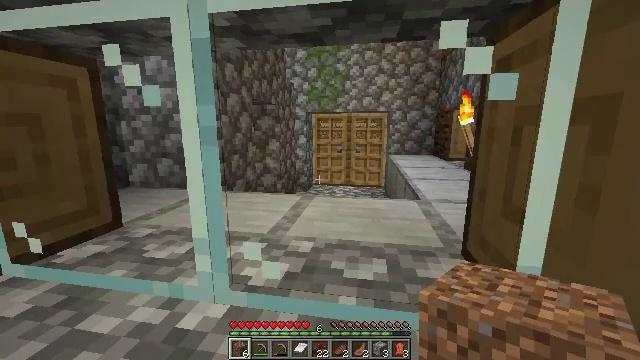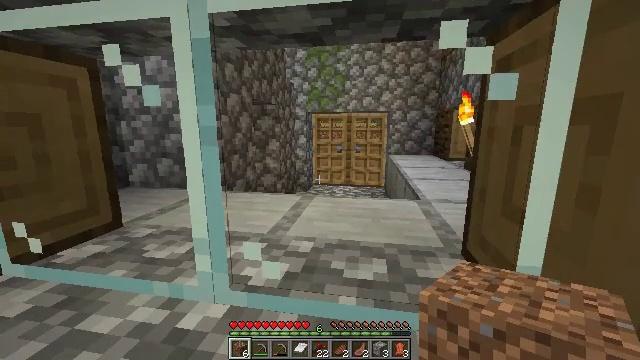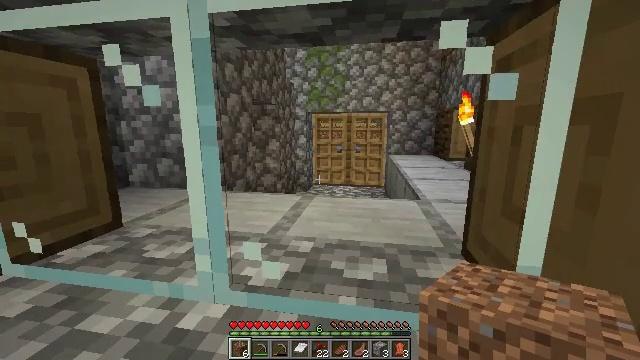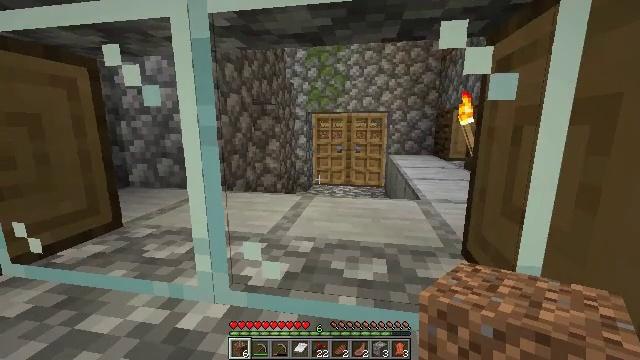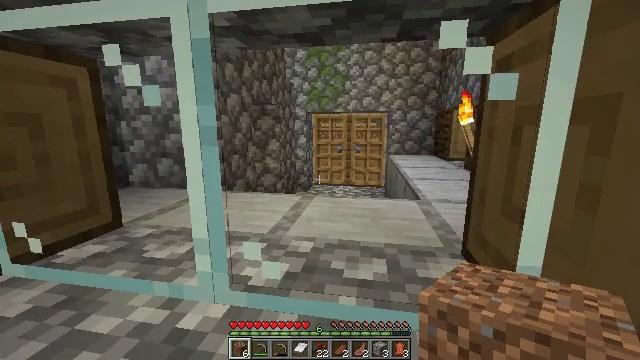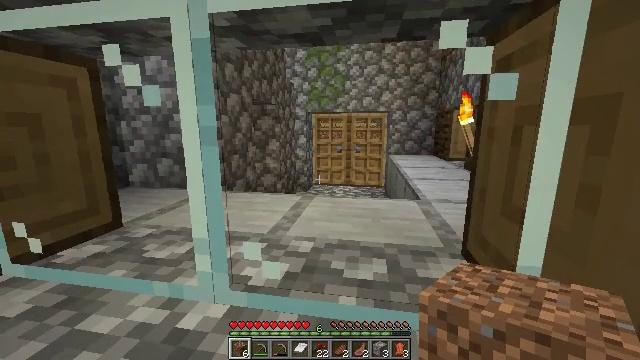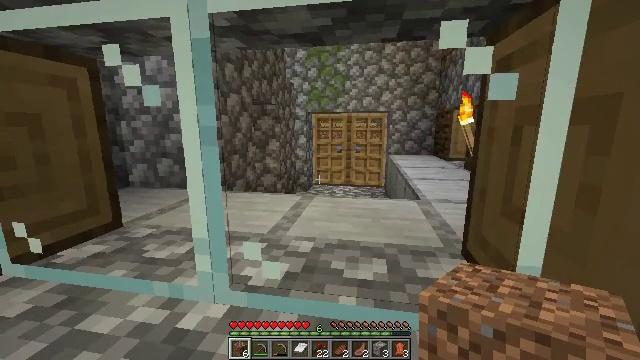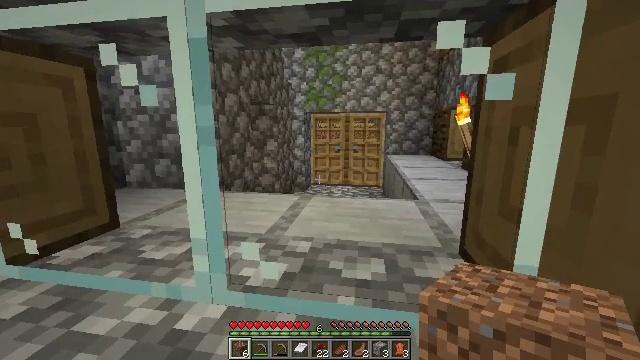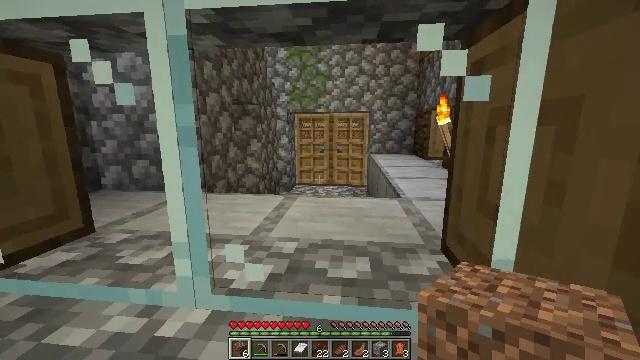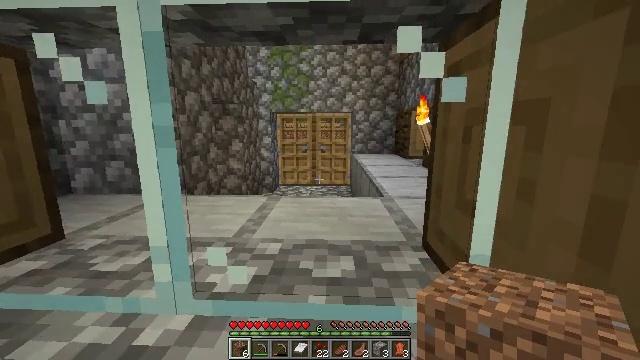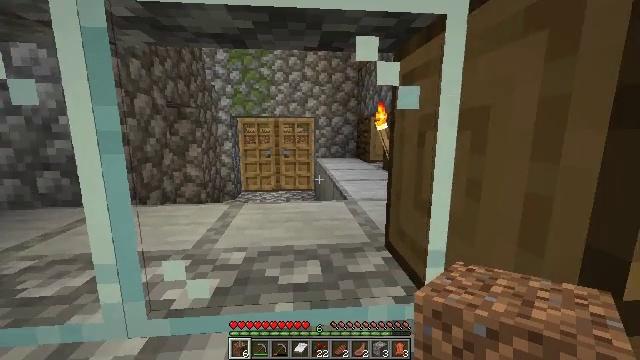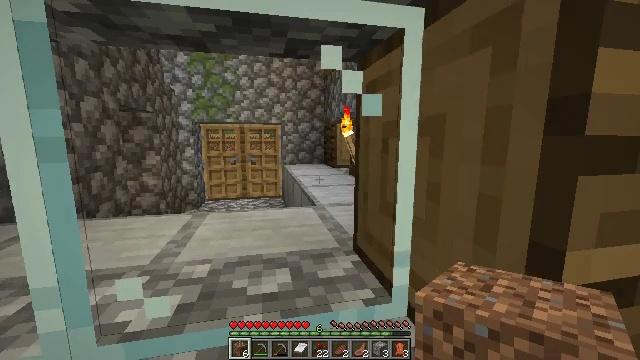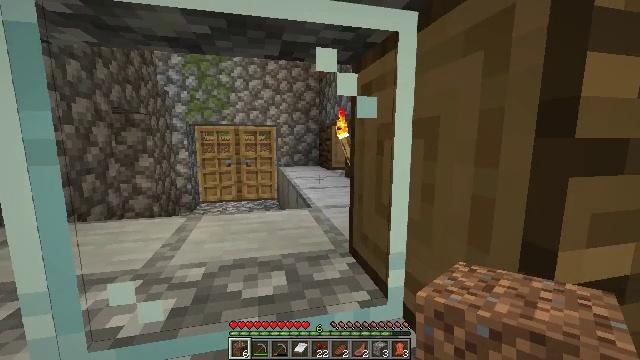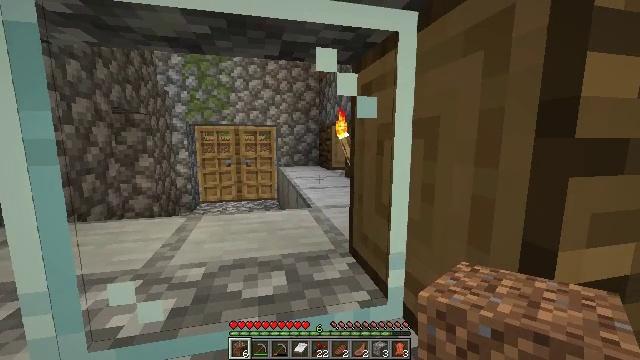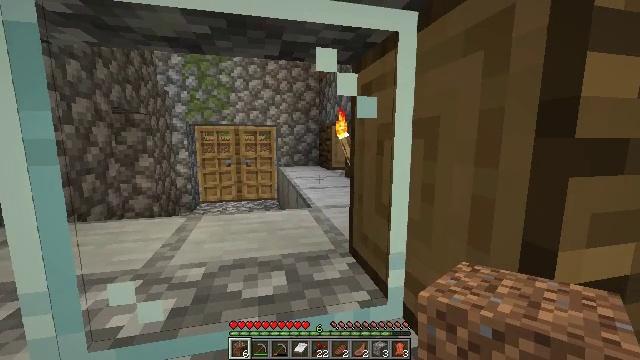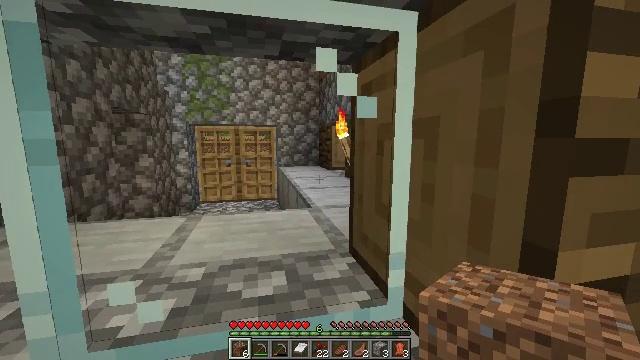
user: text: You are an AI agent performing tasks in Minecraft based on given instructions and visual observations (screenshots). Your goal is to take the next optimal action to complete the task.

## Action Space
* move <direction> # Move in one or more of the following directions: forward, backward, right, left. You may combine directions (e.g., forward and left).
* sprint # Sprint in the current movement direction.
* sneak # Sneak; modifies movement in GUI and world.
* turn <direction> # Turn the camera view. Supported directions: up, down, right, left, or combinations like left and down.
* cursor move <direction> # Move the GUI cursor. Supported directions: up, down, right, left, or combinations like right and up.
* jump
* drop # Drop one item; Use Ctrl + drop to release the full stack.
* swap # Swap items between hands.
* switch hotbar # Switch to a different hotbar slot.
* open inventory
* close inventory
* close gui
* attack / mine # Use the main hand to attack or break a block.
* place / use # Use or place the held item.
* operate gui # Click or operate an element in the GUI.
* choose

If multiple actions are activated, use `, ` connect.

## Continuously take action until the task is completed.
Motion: motion action
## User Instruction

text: Mine the glass pane carefully.
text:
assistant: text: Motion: no_op
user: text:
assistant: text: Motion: no_op
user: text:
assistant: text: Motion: no_op
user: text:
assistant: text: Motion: no_op
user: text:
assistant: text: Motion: no_op
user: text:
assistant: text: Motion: no_op
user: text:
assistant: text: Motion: no_op
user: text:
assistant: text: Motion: turn right
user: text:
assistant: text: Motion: turn right
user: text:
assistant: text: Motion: turn right and up
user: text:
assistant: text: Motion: turn right and up
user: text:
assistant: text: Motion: turn right
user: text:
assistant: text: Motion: no_op
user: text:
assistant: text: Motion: no_op
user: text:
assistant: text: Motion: no_op
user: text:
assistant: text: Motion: no_op
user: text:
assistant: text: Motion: no_op
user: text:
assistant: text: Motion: no_op
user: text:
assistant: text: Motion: no_op
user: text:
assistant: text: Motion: no_op
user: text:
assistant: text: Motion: no_op
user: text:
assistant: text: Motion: no_op
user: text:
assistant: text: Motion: no_op
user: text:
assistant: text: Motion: no_op
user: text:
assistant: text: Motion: no_op
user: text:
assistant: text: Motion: no_op
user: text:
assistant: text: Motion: no_op
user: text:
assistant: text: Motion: no_op
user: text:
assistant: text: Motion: no_op
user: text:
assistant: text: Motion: no_op